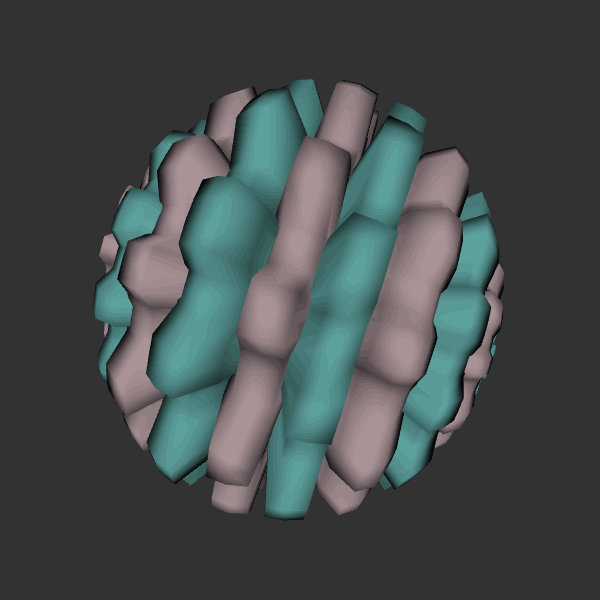
Background: dark